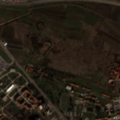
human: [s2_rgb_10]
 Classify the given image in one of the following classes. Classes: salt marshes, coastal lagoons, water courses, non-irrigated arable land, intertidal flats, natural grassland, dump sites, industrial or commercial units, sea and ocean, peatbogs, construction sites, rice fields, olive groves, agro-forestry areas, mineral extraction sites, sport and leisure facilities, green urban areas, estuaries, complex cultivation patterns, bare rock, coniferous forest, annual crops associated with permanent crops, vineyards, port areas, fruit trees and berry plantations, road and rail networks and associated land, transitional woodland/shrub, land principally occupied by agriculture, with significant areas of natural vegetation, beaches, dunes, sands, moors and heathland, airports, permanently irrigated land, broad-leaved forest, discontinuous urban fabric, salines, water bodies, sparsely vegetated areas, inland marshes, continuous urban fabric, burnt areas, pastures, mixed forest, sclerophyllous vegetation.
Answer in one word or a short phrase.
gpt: discontinuous urban fabric, industrial or commercial units, pastures, complex cultivation patterns